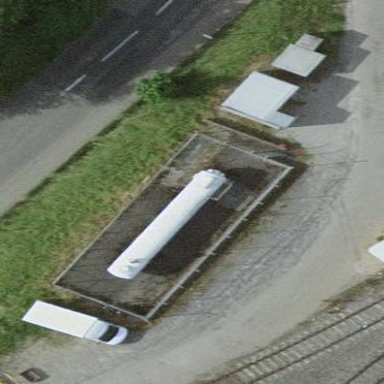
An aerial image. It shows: Building with storage tank.